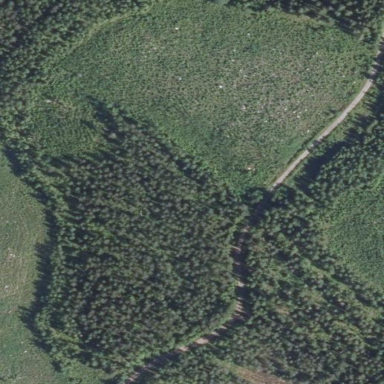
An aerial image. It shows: Clearcut man-made area surrounded by scrub vegetation.